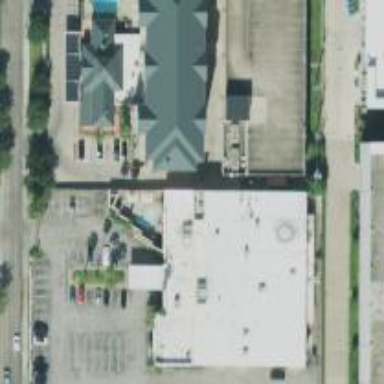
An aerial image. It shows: Building that serves as strip club.